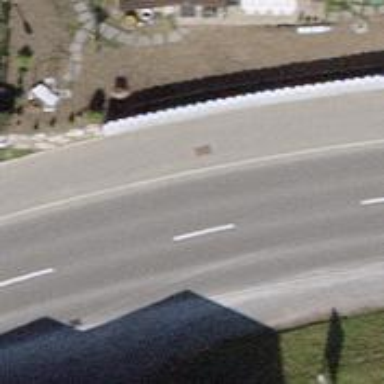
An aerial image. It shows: Asphalt path that serves as sidewalk.